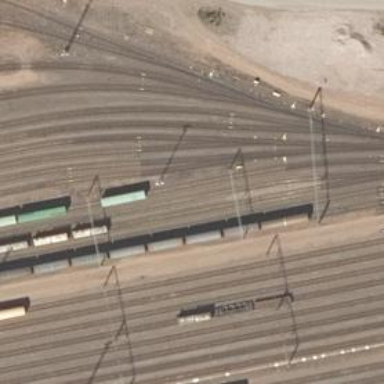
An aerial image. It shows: Railway yard.